Question: For learning purposes, I am trying to import a java project, Lingpipe, into Eclipse. I used the "open Type Hierarchy" feature offered in Eclipse. The following figure is a screenshot. I do not quite understand what does those label mean, such as C with superscript S, or C with superscript A, or C with superscript F. In addition, some of them are marked with red. I use yellow color and red arrow line to mark some labels that I am referring to. In addition, how does this kind of type hierarchy help us to understand a java project?

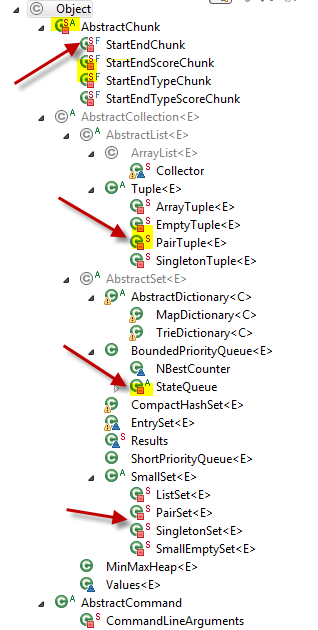
Answer: The answer given by SimonC is correct but I guess you still need clarification on how it helps the user.
To be specific,
all these notations helps user to indicate the class they are seeing is what kind of class.
And
Hope this helps.